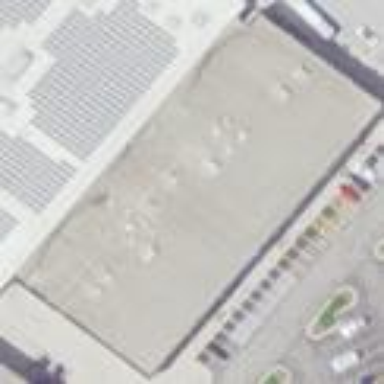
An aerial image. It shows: Mall building.